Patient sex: M
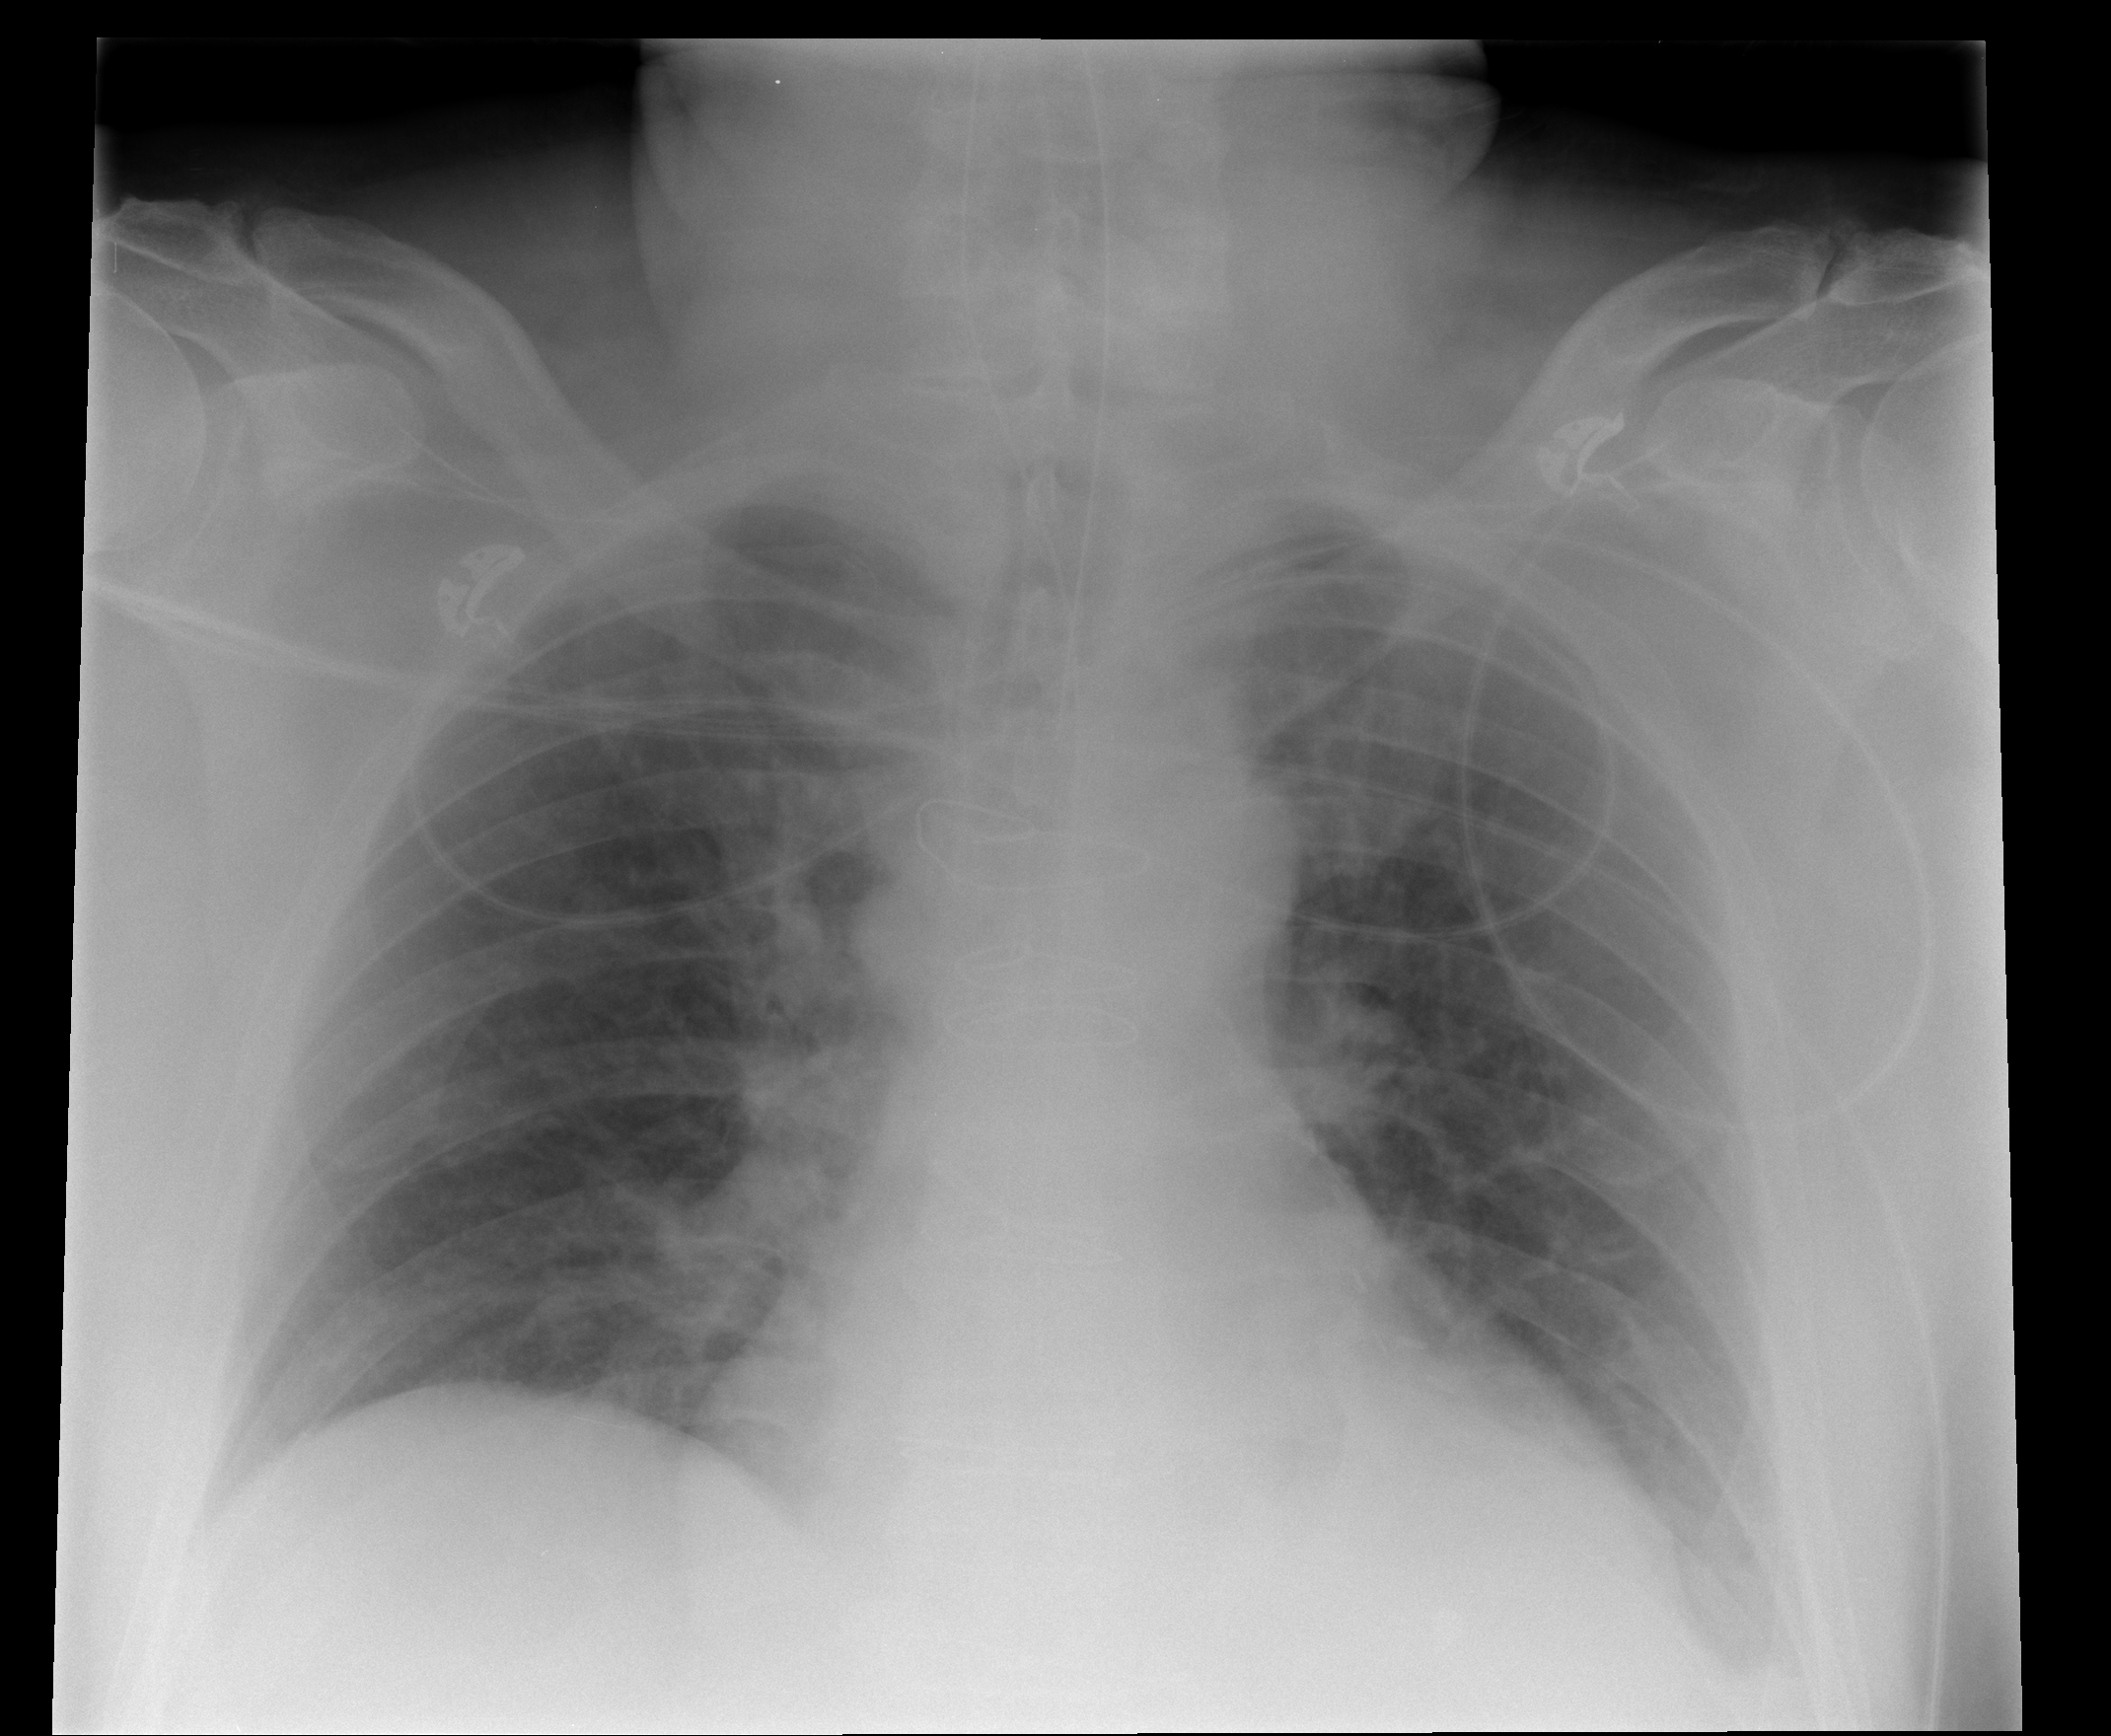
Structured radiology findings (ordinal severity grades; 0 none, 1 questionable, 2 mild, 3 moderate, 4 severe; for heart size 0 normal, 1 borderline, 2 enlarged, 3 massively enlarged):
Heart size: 0
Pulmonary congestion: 0
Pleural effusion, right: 0
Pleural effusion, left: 2
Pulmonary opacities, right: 0
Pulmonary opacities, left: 0
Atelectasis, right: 0
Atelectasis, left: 0